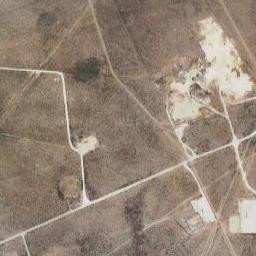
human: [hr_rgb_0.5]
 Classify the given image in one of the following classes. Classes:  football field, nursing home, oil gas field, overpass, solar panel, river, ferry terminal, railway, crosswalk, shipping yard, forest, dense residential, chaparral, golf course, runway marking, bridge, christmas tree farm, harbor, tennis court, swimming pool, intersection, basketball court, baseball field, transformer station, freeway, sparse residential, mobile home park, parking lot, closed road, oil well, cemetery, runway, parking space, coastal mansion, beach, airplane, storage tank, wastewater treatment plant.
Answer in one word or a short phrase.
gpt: oil gas field